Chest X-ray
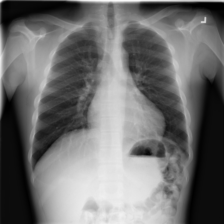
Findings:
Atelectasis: negative
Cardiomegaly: negative
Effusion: negative
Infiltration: positive
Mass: negative
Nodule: negative
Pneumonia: negative
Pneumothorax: negative
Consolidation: negative
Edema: negative
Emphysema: negative
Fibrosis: negative
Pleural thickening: negative
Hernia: negative